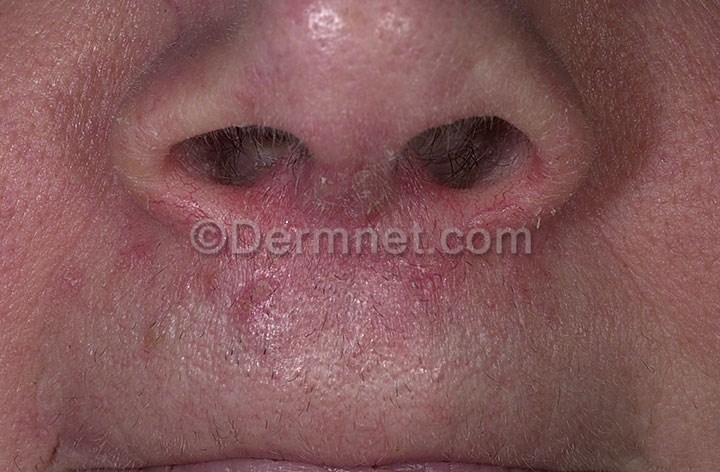
Disease: Cellulitis Impetigo and other Bacterial Infections